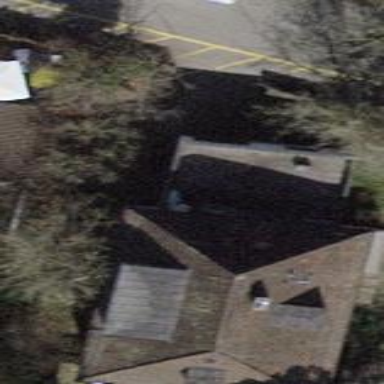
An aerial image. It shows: Detached building with hipped roof. The roof is tiled.